Question: This is my controller's code:
'''
IQueryable<Foo> foos = dbContext.Foos.Where(...);
return View(foos);
'''
And this razor code (cshtml) works :
'''
@model IQueryable<Foo>
@{
IQueryable<Foo> foos = Model;
var projected = foos.Select(e => new
{
fooId = e.FooId,
bar = new
{
barId = e.Foo.BarId
}
}).ToList();
}
@foreach (var x in projected)
{
<span>@x.fooId</span><br />
}
'''
But this razor code (cshtml) doesn't work, being almost the same thing!:
'''
@model IQueryable<Foo>
@{
IQueryable<Foo> foos = Model;
var projected = foos.Selected(Foo.Projection()).ToList()
}
@foreach (var x in projected)
{
<span>@x.fooId</span><br />
}
'''
'Foo.Projection()' is a static method that I reuse a lot:
'''
public static Expression<Func<Foo, dynamic>> Projection()
{
return e => new
{
fooId = e.FooId,
bar = new
{
barId = e.Foo.BarId
}
}
}
'''
I'm getting that famous error: ''object' does not contain definition for 'fooId'', which is discussed in here: <URL> -but none of those answers helped me.
The accepted answer says: "", so I also tried to return the projected 'List<dynamic>' to the view ("ready to use, no projection needed") and it didn't work either (getting the same error). This is the code for that attempt:
Controller's code:
'''
List<dynamic> foos = dbContext.Foos.Select(Foo.Projection()).ToList();
return View(foos);
'''
View's code:
'''
@model dynamic
etc.
'''
Edit: With the debugger I'm able to check (just after the exception is thrown) that the item indeed has '"a definition for..."' (in the example code the item is 'x', but here is 'lot')

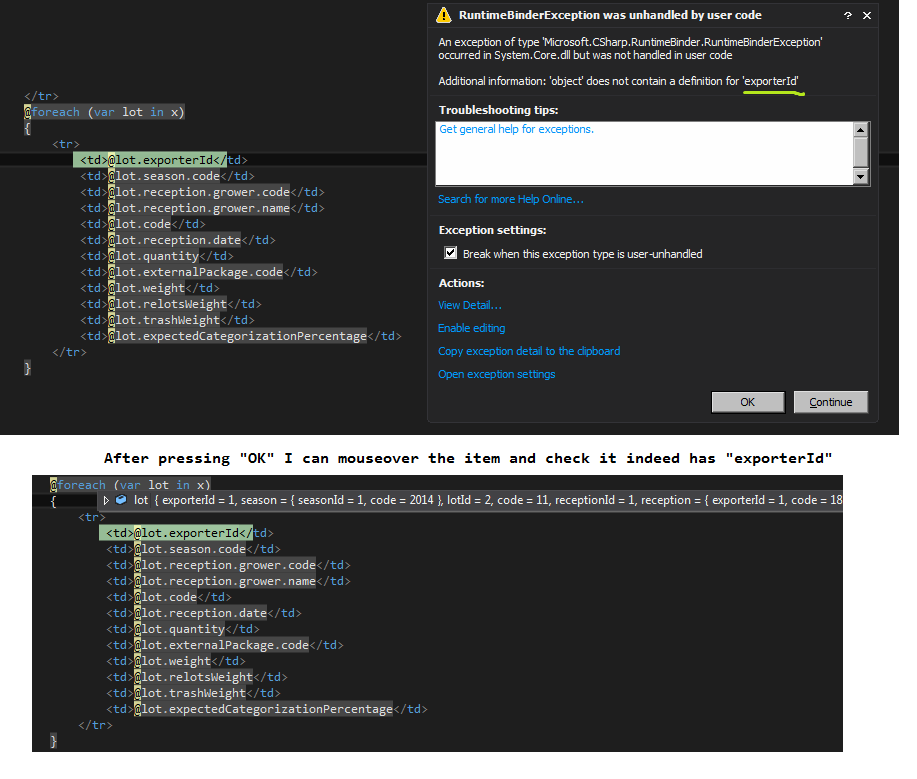
Answer: When you use 'dynamic' you instruct the compiler to use reflection to call methods and access properties. In your case the objects that you access in this way are anonymous types and anonymous types are 'internal' to the assembly they are created in.
The code generated for the Razor view is in a separate assembly and trying to reflect over an anonymous type created in the controller will fail. The debugger is not affected by this limitation so when the reflection fails and throws an exception you are still able to inspect the properties of the anonymous type in the debugger.
This also explains why your code works when you create the anonymous type in the Razor view. Then the code generated by your use of 'dynamic' is able to reflect over the anonmyous type because it is declared in the same assembly.
Essentially, in MVC Razor you are not able to use anonymous types in a view when they are declared in the controller. Your use of 'dynamic' was hiding this underlying problem by generating a run-time error that was hard to understand.
To fix your problem you can either create specific public types instead of using internal anonymous types or you can <URL> in the controller.